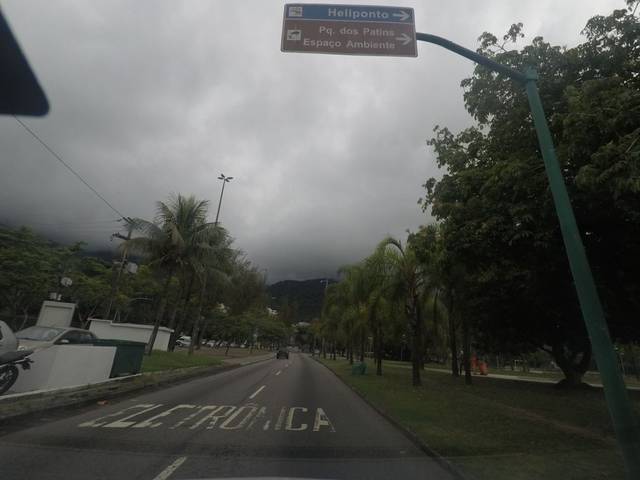
Region: Brazil
Coordinates: -22.971, -43.217